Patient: sex F, age 83
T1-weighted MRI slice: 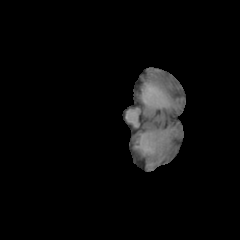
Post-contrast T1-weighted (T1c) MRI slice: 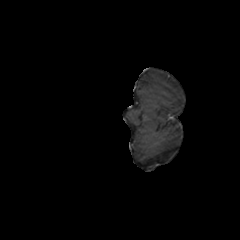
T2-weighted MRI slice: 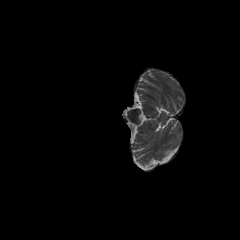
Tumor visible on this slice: no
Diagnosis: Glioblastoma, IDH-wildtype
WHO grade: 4